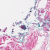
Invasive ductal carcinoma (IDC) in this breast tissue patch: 0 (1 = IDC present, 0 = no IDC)